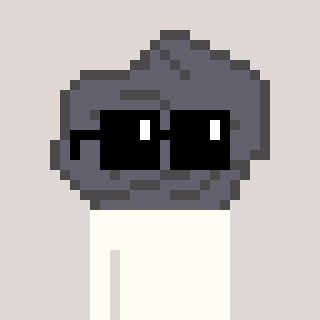
a pixel art character with square black sunglasses, a rock-shaped head and a foggrey-colored body on a warm background